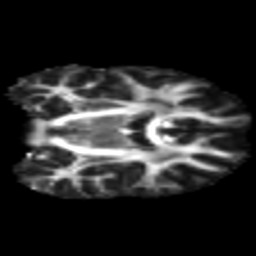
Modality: FA
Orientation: coronal
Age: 47
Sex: male
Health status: healthy
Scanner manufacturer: philips
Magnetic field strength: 3 T
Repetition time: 10.019 s
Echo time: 0.07044 s